Aerial crown-view tile of a tropical tree (Barro Colorado Island, Panama), acquired 20250915:
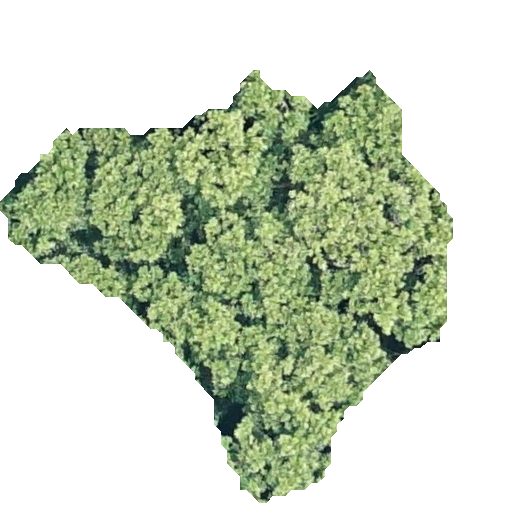
Species: Anacardium excelsum
GBIF accepted scientific name: Anacardium excelsum
Crown area: 155.145 m²